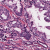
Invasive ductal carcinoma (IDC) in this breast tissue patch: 0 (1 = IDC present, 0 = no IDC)